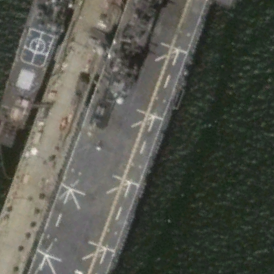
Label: assault